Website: bh-photo
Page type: address-validator
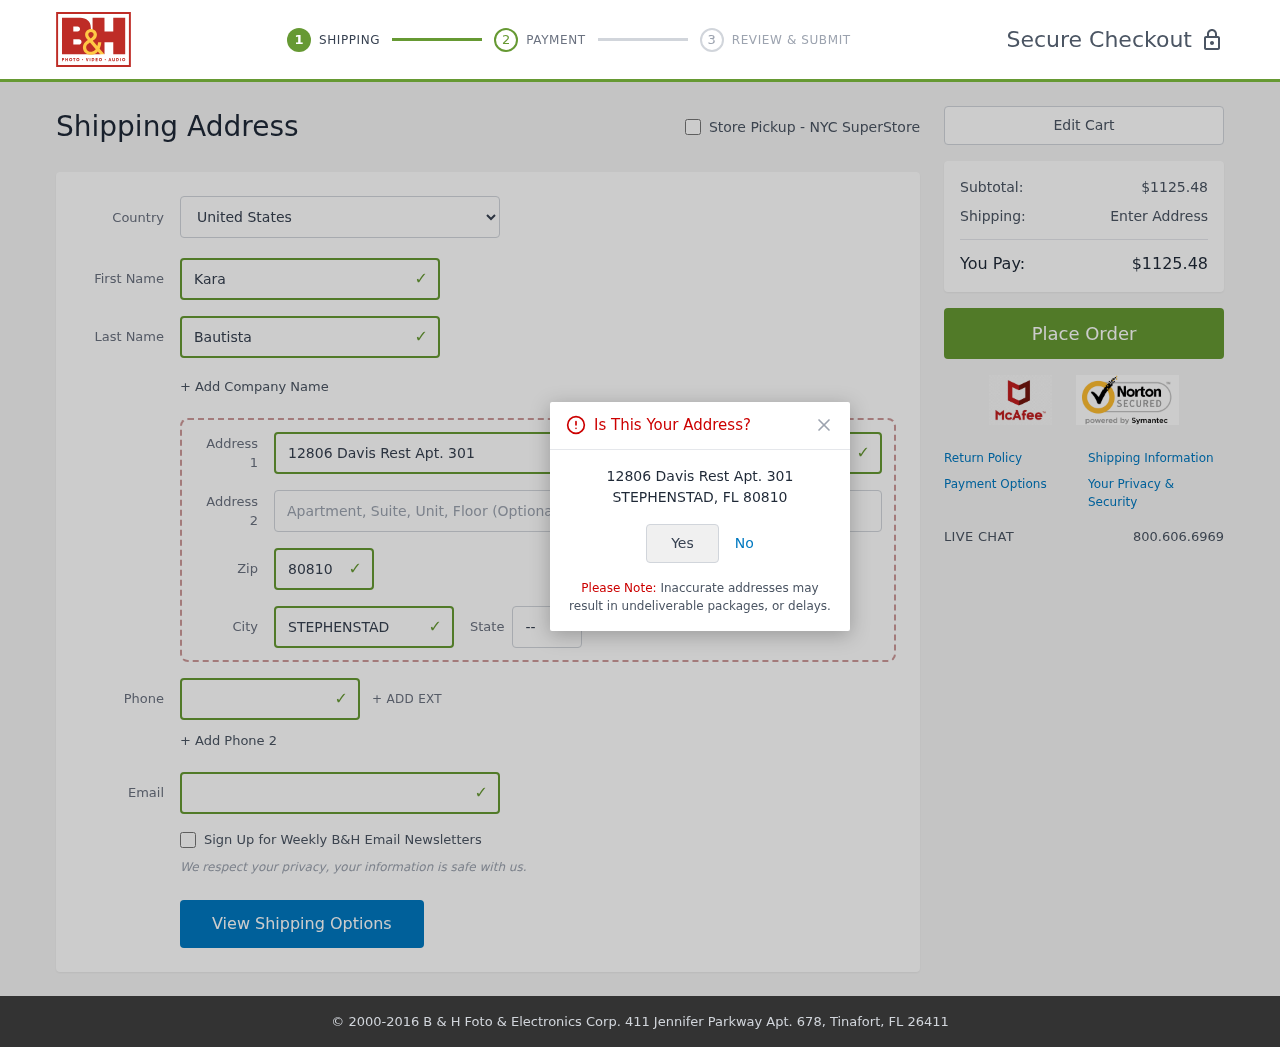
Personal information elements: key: PII_CITY
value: Stephenstad
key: PII_COUNTRY
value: United States
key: PII_EMAIL
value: kara_bautista@gmail.com
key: PII_FIRSTNAME
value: Kara
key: PII_LASTNAME
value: Bautista
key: PII_PHONE
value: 3439495380
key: PII_POSTCODE
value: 80810
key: PII_STATE_ABBR
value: FL
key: PII_STREET
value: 12806 Davis Rest Apt. 301
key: PII_CITY_CONFIRM
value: STEPHENSTAD
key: PII_POSTCODE_FULL
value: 80810
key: PII_POSTCODE_NUMERIC
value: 80810
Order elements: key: ORDER_SUBTOTAL
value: $1125.48
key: ORDER_TOTAL
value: $1125.48